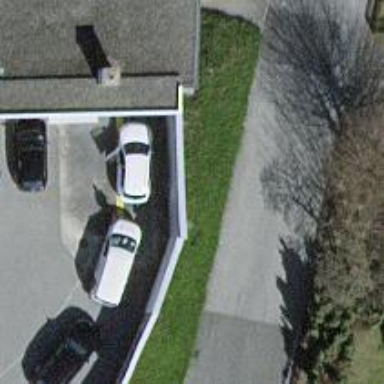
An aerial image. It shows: Entrance with barrier.